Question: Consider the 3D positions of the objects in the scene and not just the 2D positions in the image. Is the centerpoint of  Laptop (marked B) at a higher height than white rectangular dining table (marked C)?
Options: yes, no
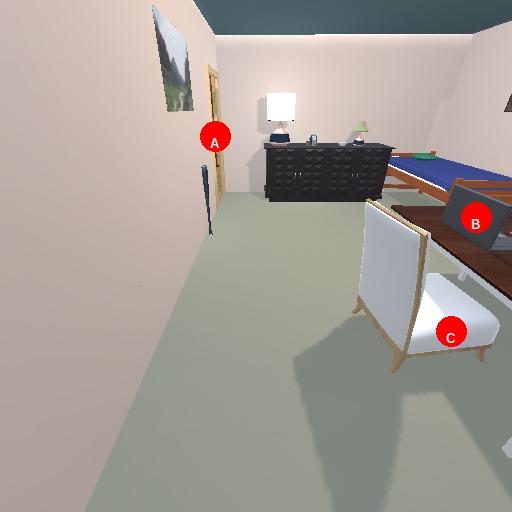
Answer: yes